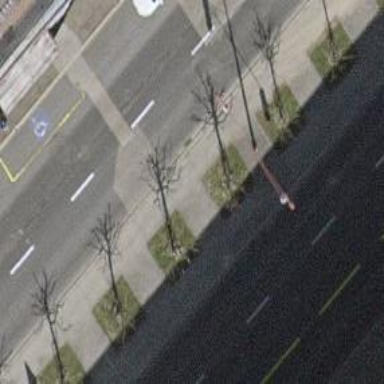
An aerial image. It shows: Avenue lined with deciduous broadleaved trees.